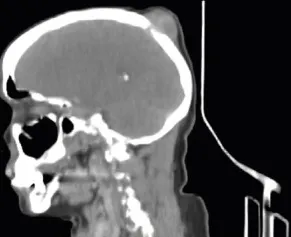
A,B) The coronal reformatted CT and PET-CT images of the head shows an FDG avid soft tissue mass in the scalp with lytic destructive changes in the skull and minimal intracranial extension.
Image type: radiology (ct)